Question: Is it possible to have the same text effect (inner shadow, shade) as this image:

using CSS3, and how?
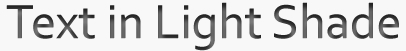
Answer:
:
'''
<style>
h1 {
background-color: rgba(0,0,0,0.8);
-webkit-background-clip: text;
color: transparent;
text-shadow: rgba(255,255,255,0.5) 0 2px 2px;
}
</style>
<h1>Hello StackOverflow</h1>
'''
Here you can see above snippet in JsFiddle: <URL>
'''
<style>
.trick1 {
color: black;
height: 2em;
}
.trick2 {
color: transparent;
text-shadow: rgba(255,255,255,0.8) 0 5px 5px;
margin-top: -2em;
}
</style>
<div class="trick1">Text in Light Shade</div>
<div class="trick2">Text in Light Shade</div>
'''
Note that you must have two div's in that order, with the same textual content; else it won't work.
Comparison of both techniques: <URL>